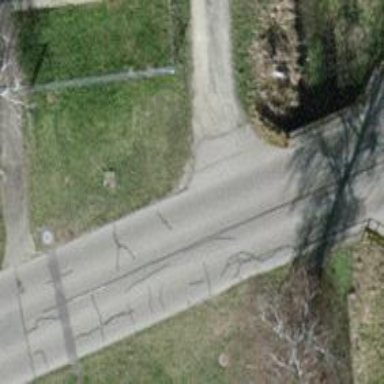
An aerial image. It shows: Unclassified road with asphalt surface is on bridge.